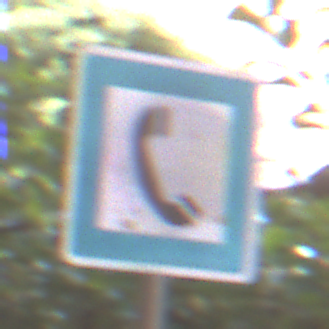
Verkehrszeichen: Fernsprecher
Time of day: MorningAfternoon
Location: Outdoor (Urban)
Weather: Clear
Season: NotSpecified
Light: Natural